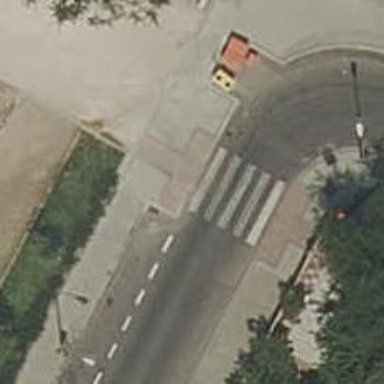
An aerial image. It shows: Zebra crossing on the road.